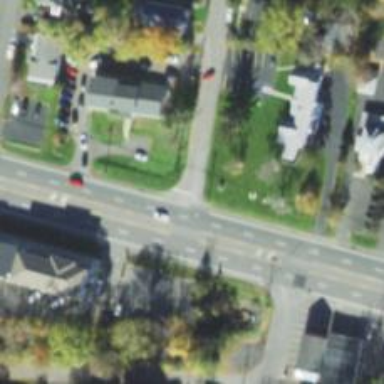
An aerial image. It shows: Stop road.